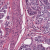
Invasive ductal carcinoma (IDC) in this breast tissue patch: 1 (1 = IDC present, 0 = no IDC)